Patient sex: M
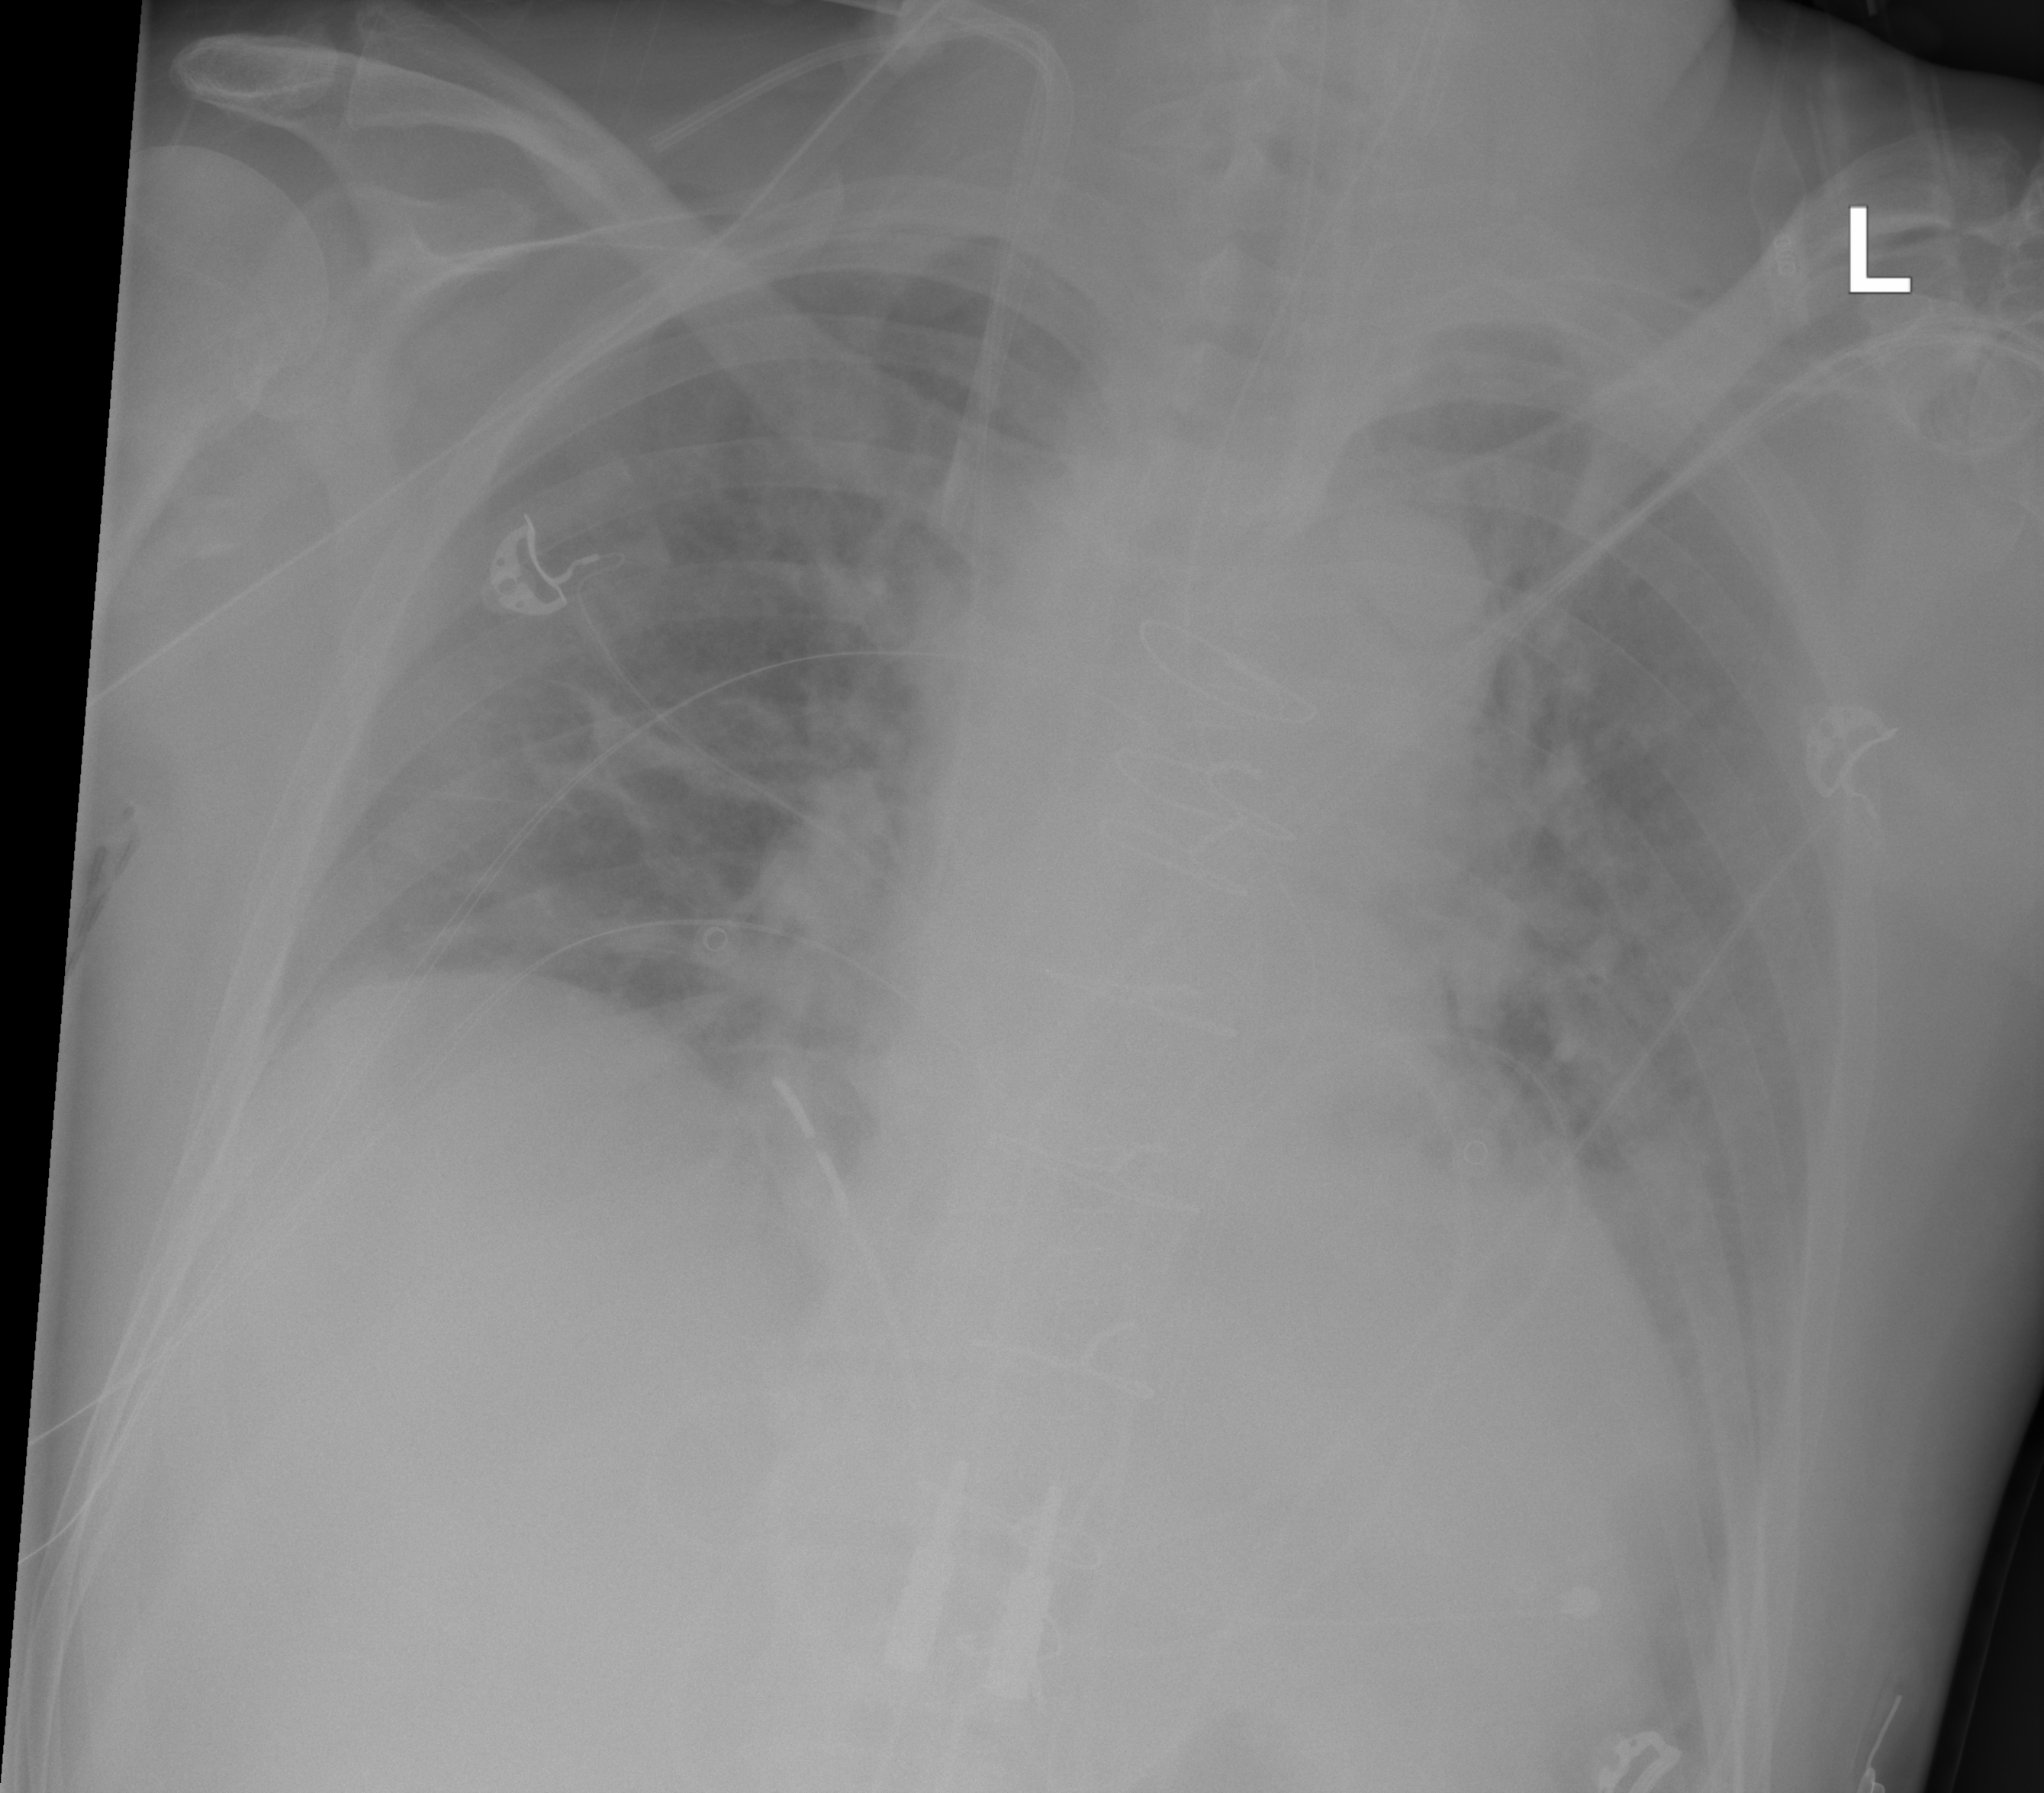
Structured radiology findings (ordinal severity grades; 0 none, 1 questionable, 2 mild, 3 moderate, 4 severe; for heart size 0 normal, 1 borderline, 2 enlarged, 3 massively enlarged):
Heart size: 2
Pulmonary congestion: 0
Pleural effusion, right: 0
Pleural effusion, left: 2
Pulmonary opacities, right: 0
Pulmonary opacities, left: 0
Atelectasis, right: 0
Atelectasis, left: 2